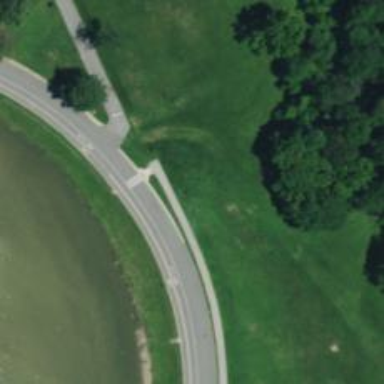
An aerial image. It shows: Disc golf hole.